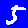
Digit: 5